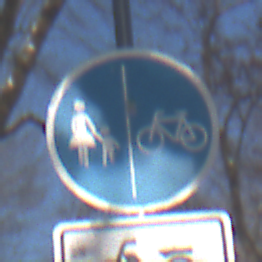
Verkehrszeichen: GetrennterRadUndGehwegRadwegRechts
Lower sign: EinspurigeFahrzeugeFrei2
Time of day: MorningAfternoon
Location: Outdoor (Special)
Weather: Clear
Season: Winter
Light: Natural